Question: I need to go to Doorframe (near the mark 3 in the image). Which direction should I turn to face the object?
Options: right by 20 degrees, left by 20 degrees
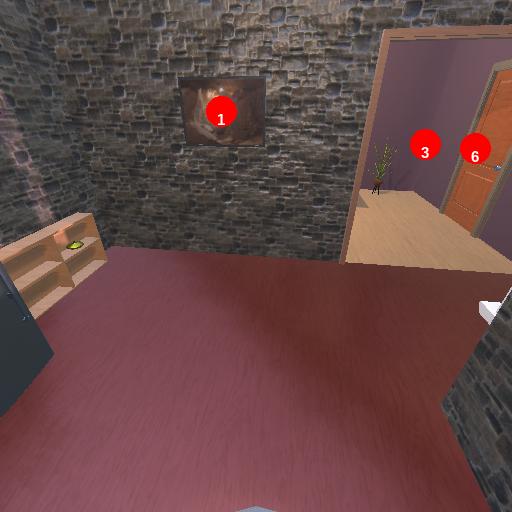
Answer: right by 20 degrees